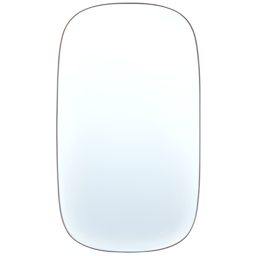
Name: three button mouse
Emoji: 🖱
Group: Objects
Sub-group: computer